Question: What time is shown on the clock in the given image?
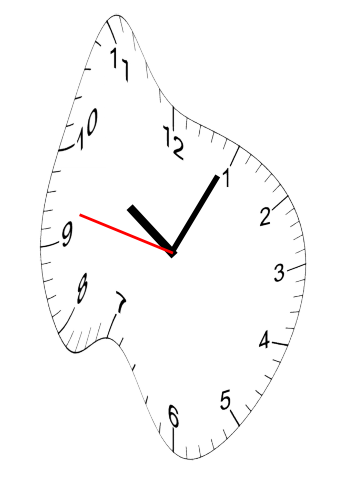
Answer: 10:04:47